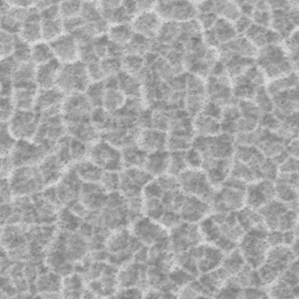
Label: frost